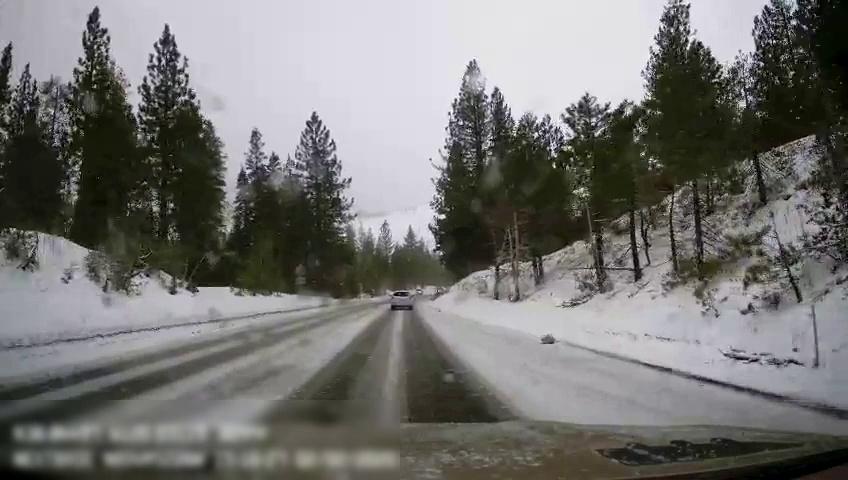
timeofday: Day
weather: Snowy
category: Drivable Space
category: Vehicles | SUV
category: Lanes | Opposite Lane